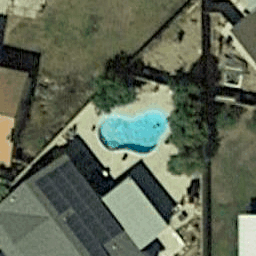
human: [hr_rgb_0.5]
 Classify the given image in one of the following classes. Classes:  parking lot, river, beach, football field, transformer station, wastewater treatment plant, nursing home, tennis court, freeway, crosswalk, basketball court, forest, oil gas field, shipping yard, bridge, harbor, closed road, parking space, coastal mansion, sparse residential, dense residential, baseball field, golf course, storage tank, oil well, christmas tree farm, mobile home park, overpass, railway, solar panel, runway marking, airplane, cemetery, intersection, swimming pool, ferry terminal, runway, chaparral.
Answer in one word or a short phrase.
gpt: swimming pool